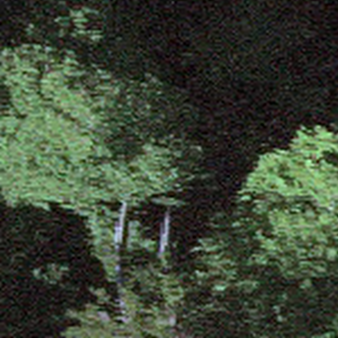
Label: other